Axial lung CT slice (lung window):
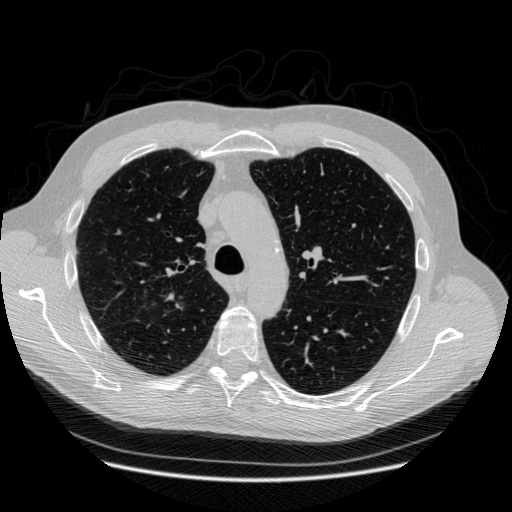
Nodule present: no